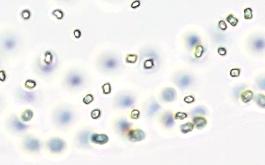
Label: Phaeocystis